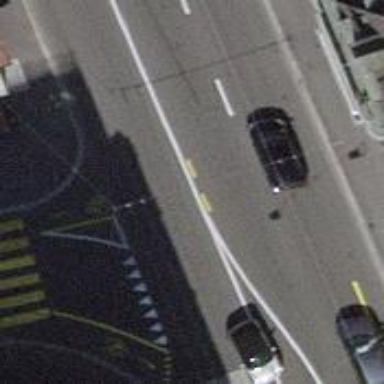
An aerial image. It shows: Primary highway with asphalt surface. There are sidewalks on both sides and shared lane for cycling on the left.